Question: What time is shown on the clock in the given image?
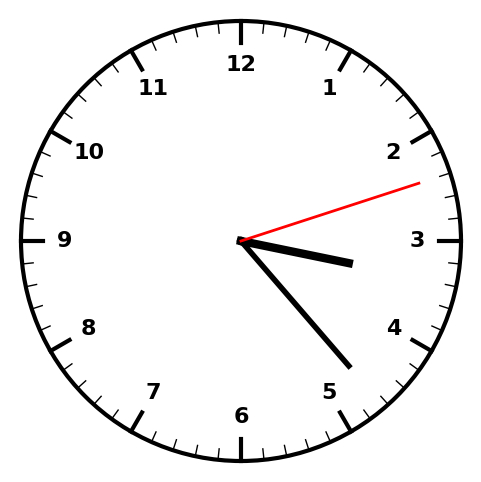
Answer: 03:23:12